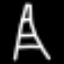
Label: The Eiffel Tower